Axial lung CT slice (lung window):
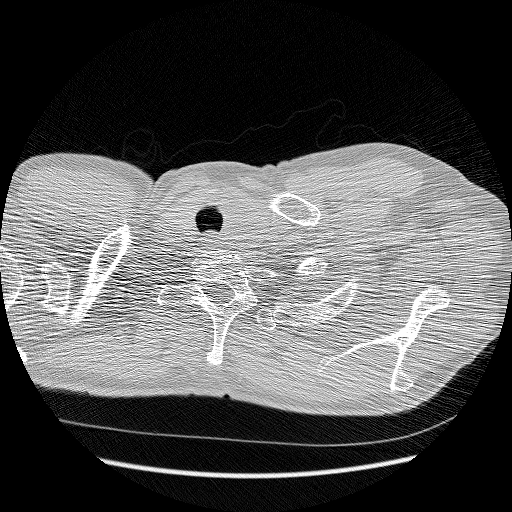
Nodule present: no